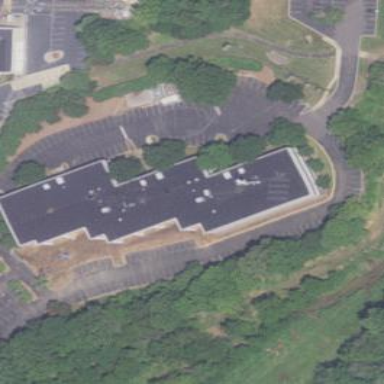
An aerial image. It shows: Building.